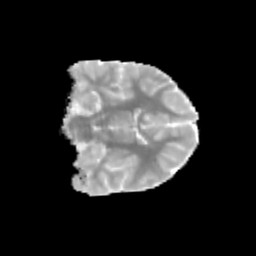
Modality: MD
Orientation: coronal
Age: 9
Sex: male
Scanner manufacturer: siemens
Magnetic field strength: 3 T
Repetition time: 3.8 s
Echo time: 0.07 s